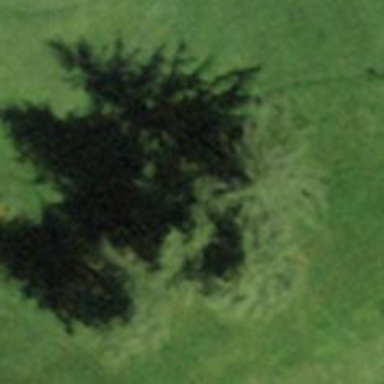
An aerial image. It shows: Needle-leaved tree in nature.